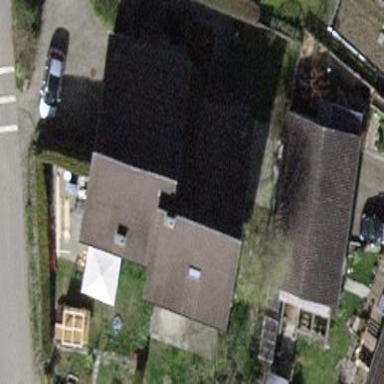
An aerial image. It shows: Simple house.